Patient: sex F, age 65
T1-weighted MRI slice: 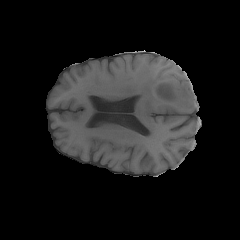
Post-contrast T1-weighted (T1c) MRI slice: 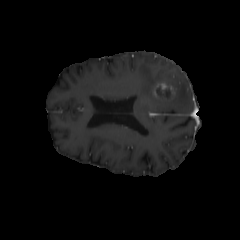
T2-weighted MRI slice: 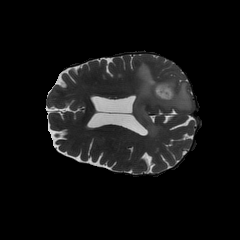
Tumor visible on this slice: yes
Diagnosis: Glioblastoma, IDH-wildtype
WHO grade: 4